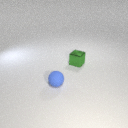
small green metal cube behind small blue rubber sphere